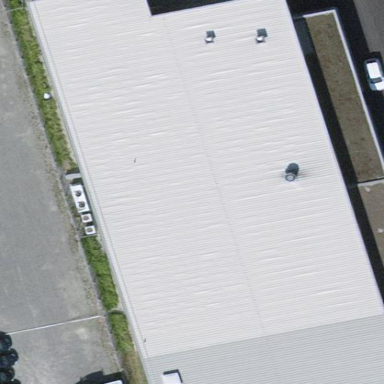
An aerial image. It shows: Supermarket building.